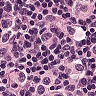
Metastatic tissue present: yes